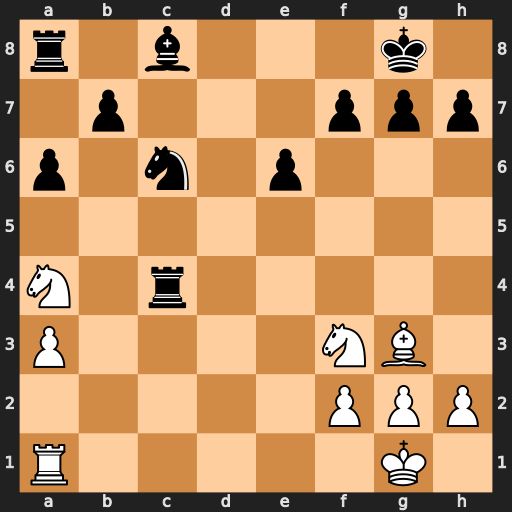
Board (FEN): r1b3k1/1p3ppp/p1n1p3/8/N1r5/P4NB1/5PPP/R5K1
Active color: w
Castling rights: -
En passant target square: -
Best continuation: Nb6 Rc3 Nxa8